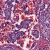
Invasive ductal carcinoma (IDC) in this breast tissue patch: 1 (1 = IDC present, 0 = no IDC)